Question: I connected an ArduiMU v3+ via a FTDI-cable to my Mac (OS X 10.10) (latest VC FTDI driver is installed and loaded).
Inside the Arduino-software the Serial Monitor (monitoring /dev/cu.usbserial-AJ038NZ3) shows
a lot of weird ASCII characters.
What could be the reason for this problem?

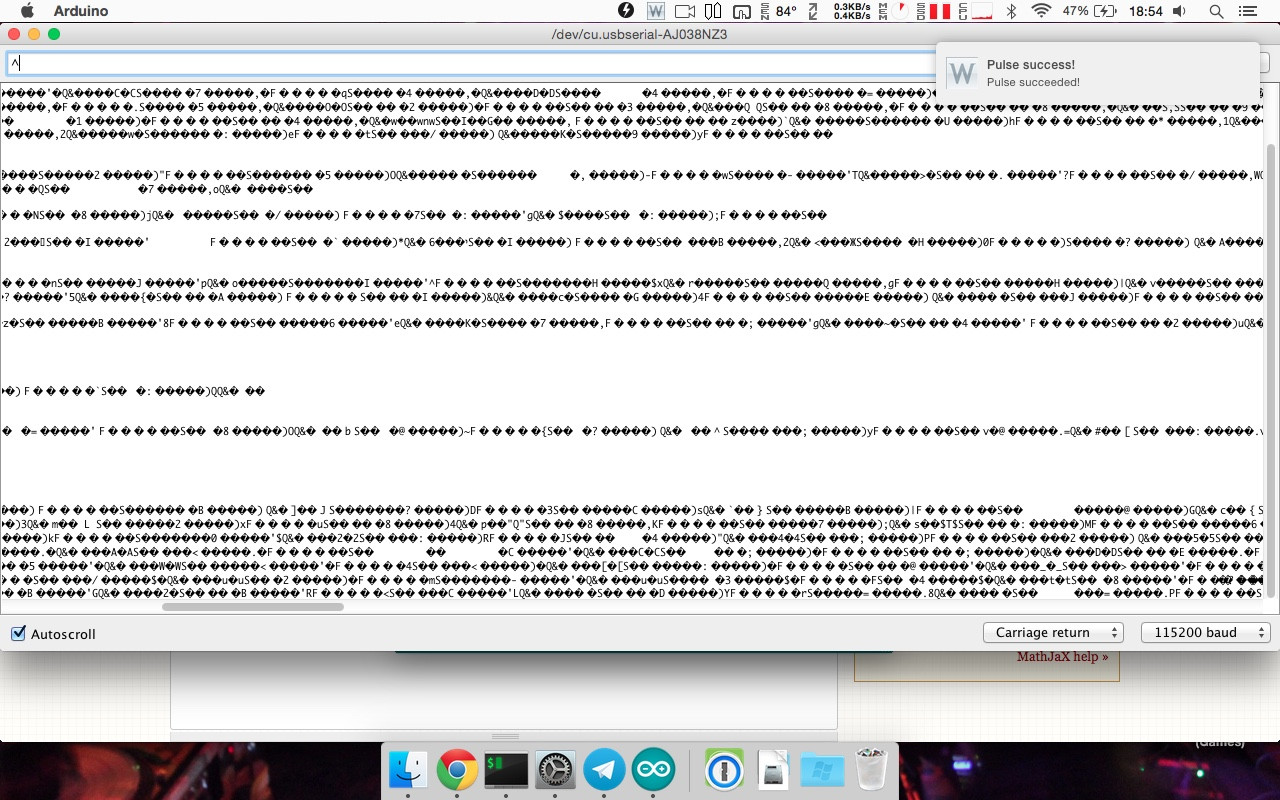
Answer: Instead of using the Arduino Serial Monitor, use OS X's ability to determine the baud rate automatically. Whenever, I use my FTDI cable, I monitor the input using the 'screen' command.
In this case you can grep for the name of the device:
'ls /dev | grep tty\.[Uu]sb | awk '{print "/dev/"$1}' | xargs screen'
check out 'man screen' for a bit more background.
or use the simple version by finding the name of the port in the '/dev' folder then using
'screen <name_of_FTDI>'